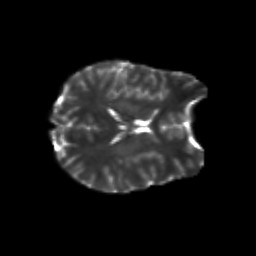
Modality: T2w
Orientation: axial
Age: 25
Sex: female
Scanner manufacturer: siemens
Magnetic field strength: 3 T
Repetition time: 3.5 s
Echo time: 0.125 s